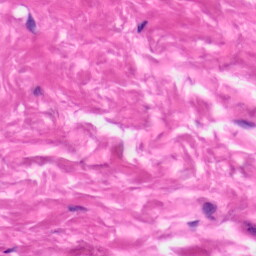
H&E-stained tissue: Skin